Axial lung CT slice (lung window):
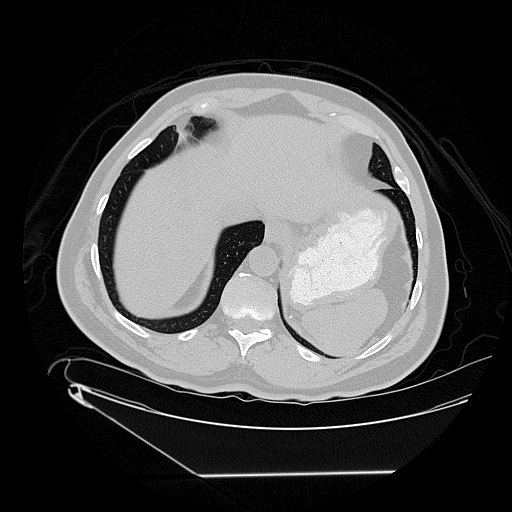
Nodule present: no